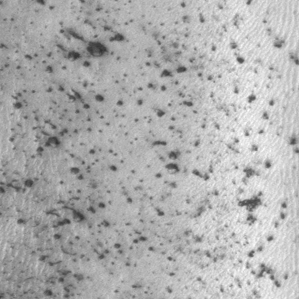
Label: frost